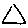
Label: triangle